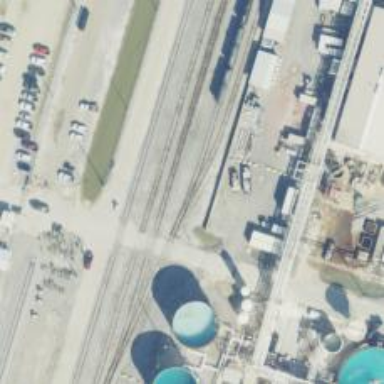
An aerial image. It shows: Rail spur service.